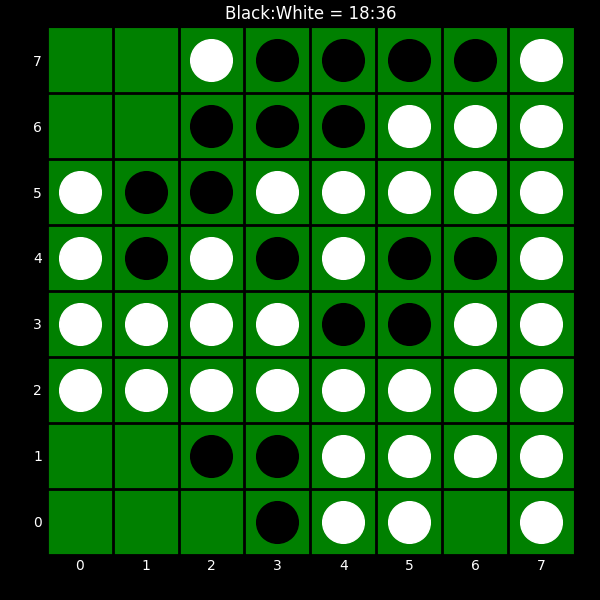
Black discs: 18
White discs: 36